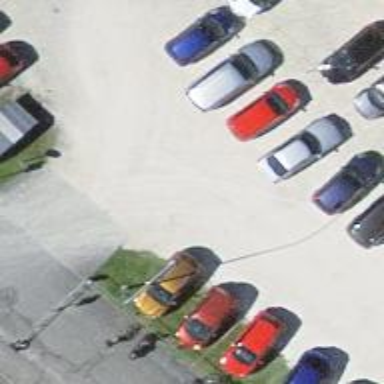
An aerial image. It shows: Parking aisle designated as service road.